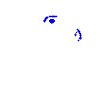
Particle: electron